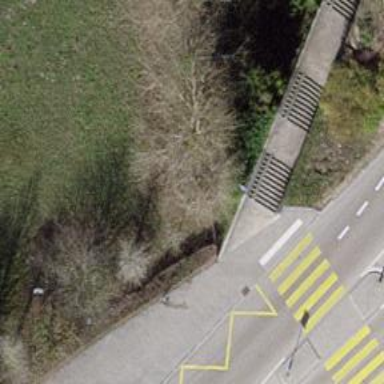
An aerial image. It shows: Asphalt steps along the road.